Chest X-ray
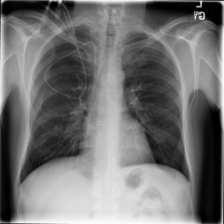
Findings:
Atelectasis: negative
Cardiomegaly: negative
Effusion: negative
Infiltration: negative
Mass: negative
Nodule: negative
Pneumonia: negative
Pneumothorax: negative
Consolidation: negative
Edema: negative
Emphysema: negative
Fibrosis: negative
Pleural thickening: negative
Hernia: negative